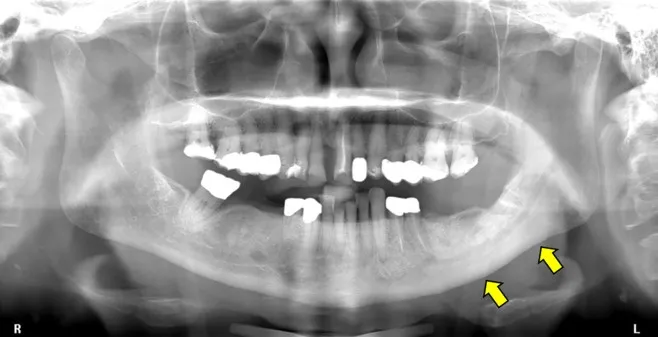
Panoramic radiograph showing sclerosis of the left mandible (yellow arrows) surrounding the inferior alveolar canal. No evidence of sclerosis in the right mandible.
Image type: radiology (x_ray)